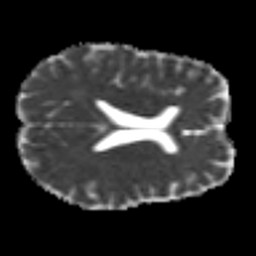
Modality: MD
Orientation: axial
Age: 48
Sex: male
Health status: ill
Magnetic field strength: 3 T
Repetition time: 9 s
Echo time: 0.093 s